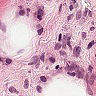
Metastatic tissue present: no